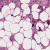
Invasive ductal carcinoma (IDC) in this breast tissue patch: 1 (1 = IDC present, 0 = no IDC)